Question: I need an activity to load an HTML document into a WebView, but for the WebView to then be resized so it tightly wraps the HTML document. e.g. if the HTML document contains a single div which is 300x200 pixels in size, I'd want the WebView to resize to be 300px x 200px to exactly contain the document.
Vertically WebView behaves this way naturally. The height of a WebView (with wrap_content) is determined by the height of the HTML document, but oddly not the width which always fills the width (unless a dimension is specified for the width). i.e. as far as I can see using layout_width="wrap_content" with a WebView doesn't work.
Is there a way to configure WebView to resize its width in this way? I cannot see one. If the HTML content is thinner than the screen width, I want the WebView to be thinner.
If not, is there a way to acquire absolute element sizes post-rendering in the HTML document model, which I can then use to resize the WebView width?
To demonstrate, here's the statement to load static content into the WebView:
'''
browser.loadDataWithBaseURL("/", "Hello!", "text/html", "utf-8", null);
'''
And here's the simple layout
'''
<?xml version="1.0" encoding="utf-8"?>
<LinearLayout
xmlns:android="http://schemas.android.com/apk/res/android"
android:layout_width="fill_parent"
android:layout_height="fill_parent"
>
<WebView
android:id="@+id/webview"
android:layout_width="wrap_content"
android:layout_height="wrap_content"
android:visibility="visible"
/>
</LinearLayout>
'''
I'd expect this to show a WebView to the upper left extending part way across the width, but instead it extends all the way across the whole width of the screen (despite wrap_content, and the content being smaller than the width)

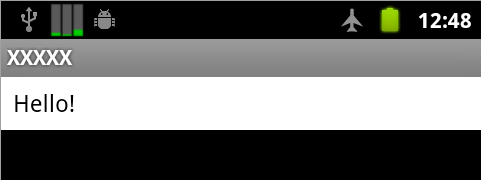
Answer: I think, you might use android:layout_marginRight=200px feature of WebView in your layout xml.